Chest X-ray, PA view. Patient: 65 years old, sex F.
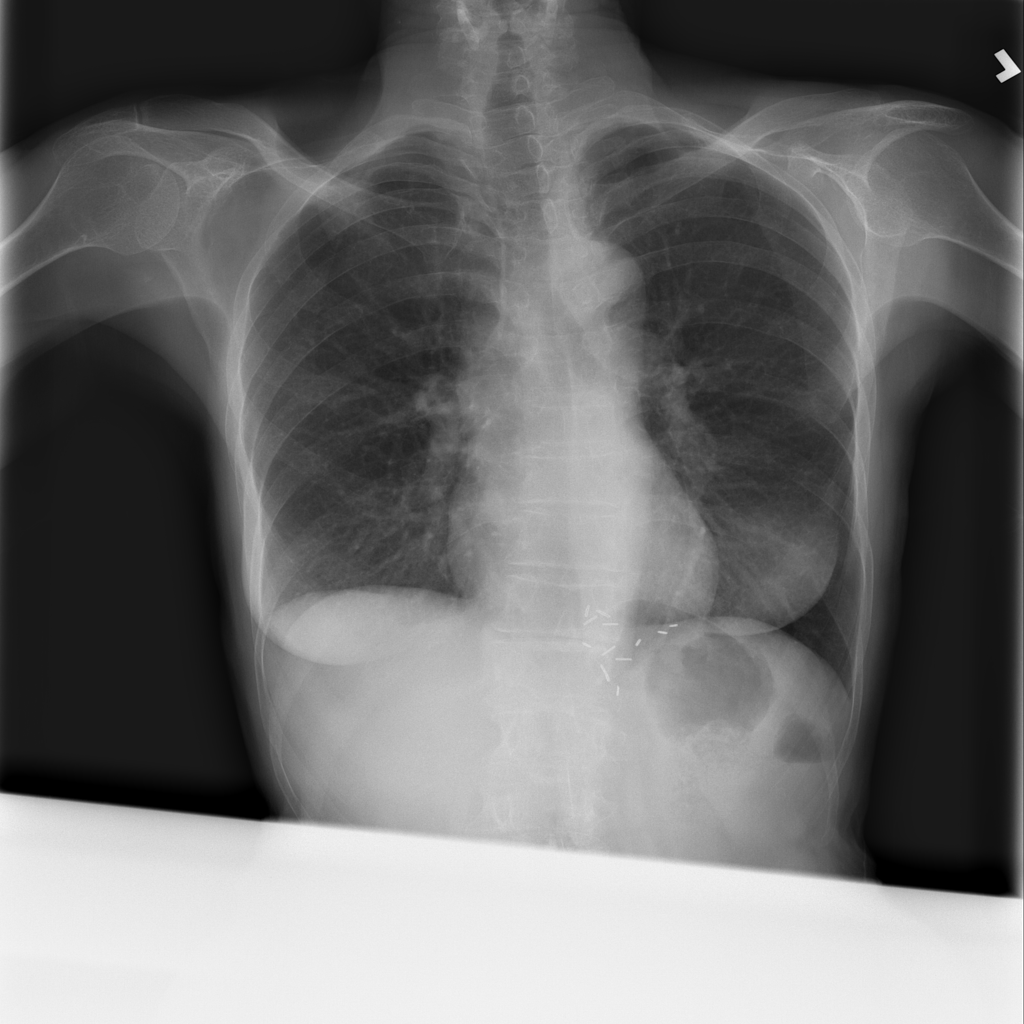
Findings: No Finding